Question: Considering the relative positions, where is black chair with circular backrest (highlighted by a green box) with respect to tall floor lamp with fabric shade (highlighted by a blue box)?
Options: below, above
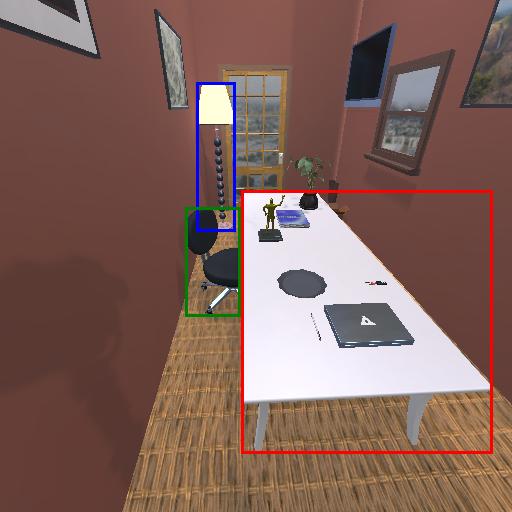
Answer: below